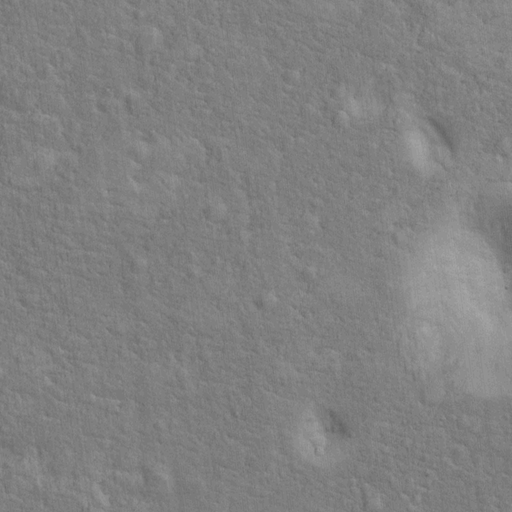
Classes present: Background, Cone